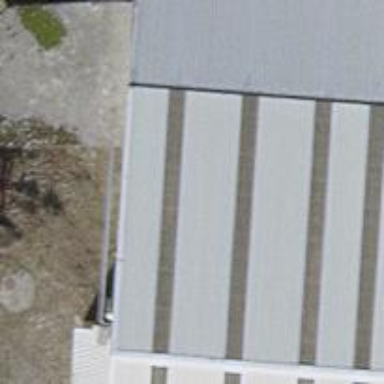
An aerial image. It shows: Industrial building.